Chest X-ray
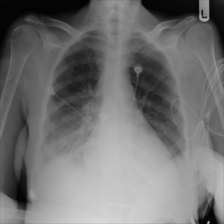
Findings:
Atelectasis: negative
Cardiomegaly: negative
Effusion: negative
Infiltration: negative
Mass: negative
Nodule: negative
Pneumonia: negative
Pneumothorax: negative
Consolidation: negative
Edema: negative
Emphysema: negative
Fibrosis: negative
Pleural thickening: negative
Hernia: negative